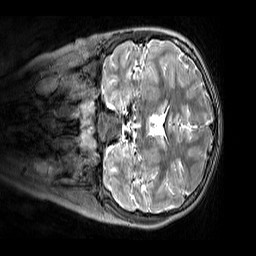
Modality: T2w
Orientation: coronal
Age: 9
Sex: female
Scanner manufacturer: siemens
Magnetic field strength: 3 T
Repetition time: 3.2 s
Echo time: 0.408 s